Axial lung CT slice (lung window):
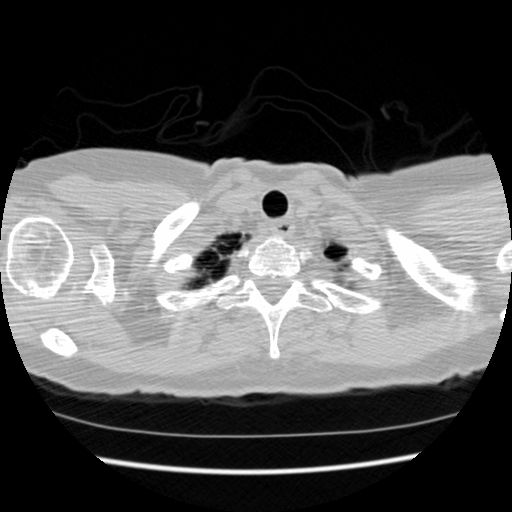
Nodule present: no